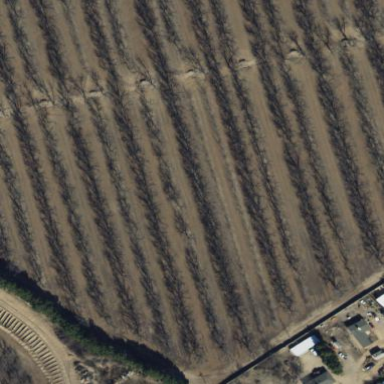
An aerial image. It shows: Orchard.